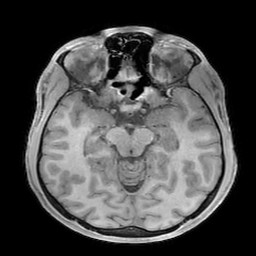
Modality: T1w
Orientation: coronal
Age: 26
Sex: male
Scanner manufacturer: philips
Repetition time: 0.0076 s
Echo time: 0.0024 s